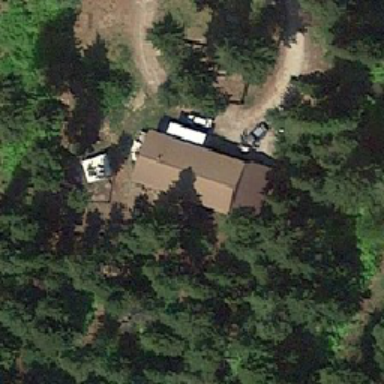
The opposite side of the red house was a white car and a black car .